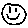
Label: smiley face